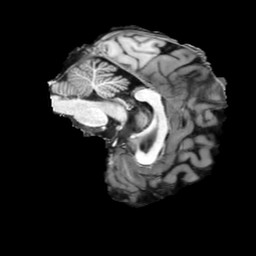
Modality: T1w
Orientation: sagittal
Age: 52
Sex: female
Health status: ill